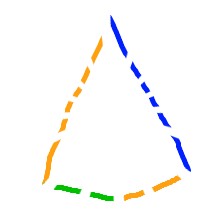
Shape: kite